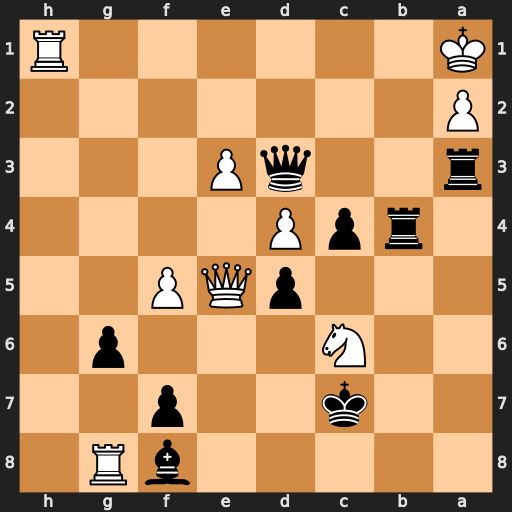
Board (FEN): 5bR1/2k2p2/2N3p1/3pQP2/1rpP4/r2qP3/P7/K6R
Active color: b
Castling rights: -
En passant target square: -
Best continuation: Bd6 Nxb4 Qc3+ Kb1 Qxb4+